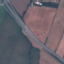
Land use / land cover class: Highway